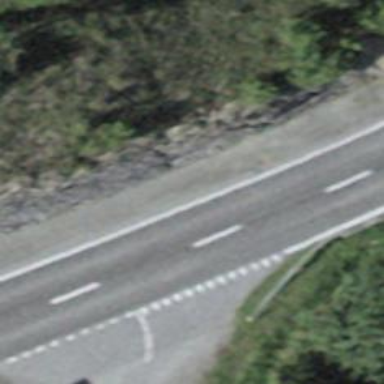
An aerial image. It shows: Primary highway.